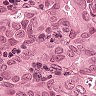
Metastatic tissue present: yes